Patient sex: M
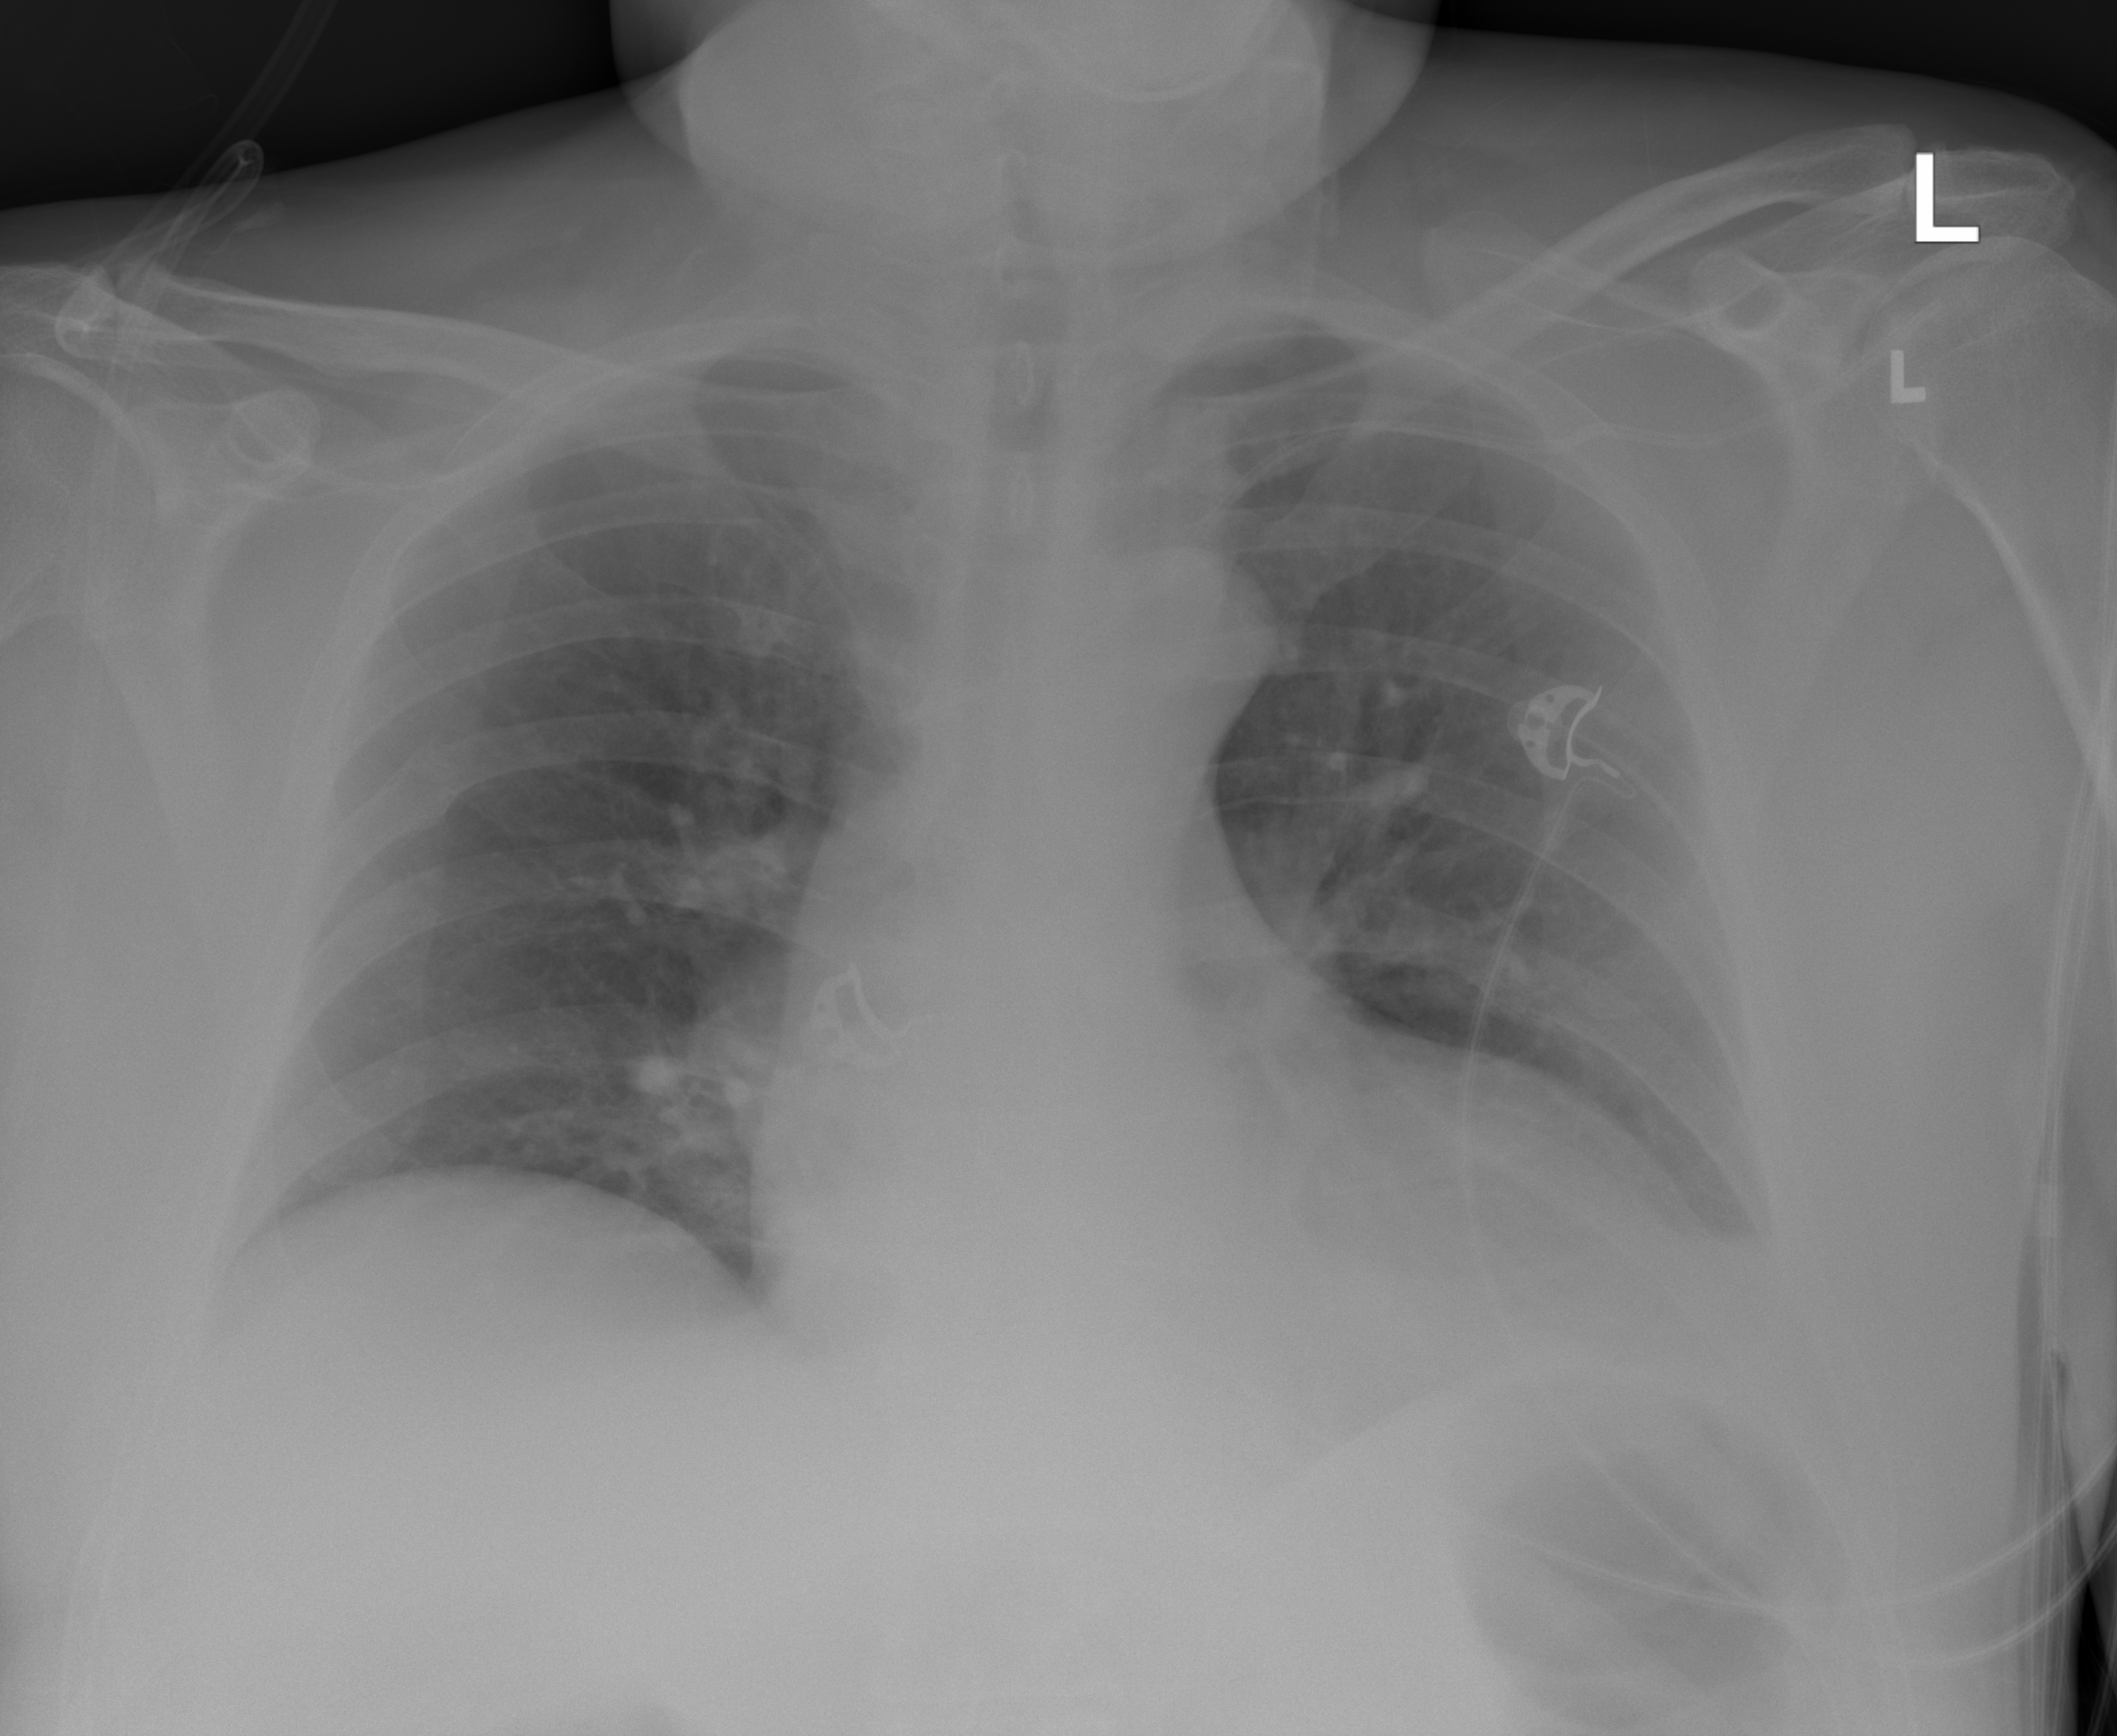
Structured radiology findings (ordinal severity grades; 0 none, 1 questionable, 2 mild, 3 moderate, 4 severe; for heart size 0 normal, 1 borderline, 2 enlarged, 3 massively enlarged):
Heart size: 0
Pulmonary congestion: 0
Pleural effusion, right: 0
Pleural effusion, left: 2
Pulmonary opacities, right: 0
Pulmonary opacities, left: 0
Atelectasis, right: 0
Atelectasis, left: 2